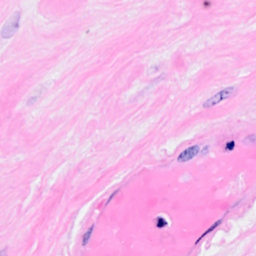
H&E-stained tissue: Breast